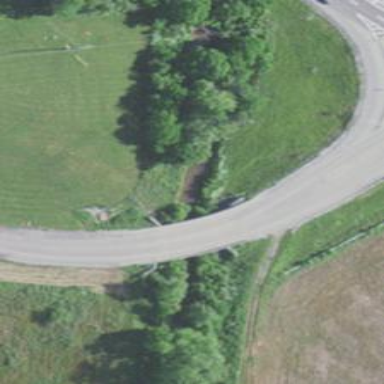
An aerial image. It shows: Asphalt tertiary road on bridge.